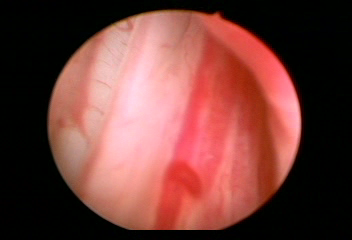
Modality: WLC
Class: Normal mucosa
Bladder cancer association: No